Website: lowes
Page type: customer-info-address
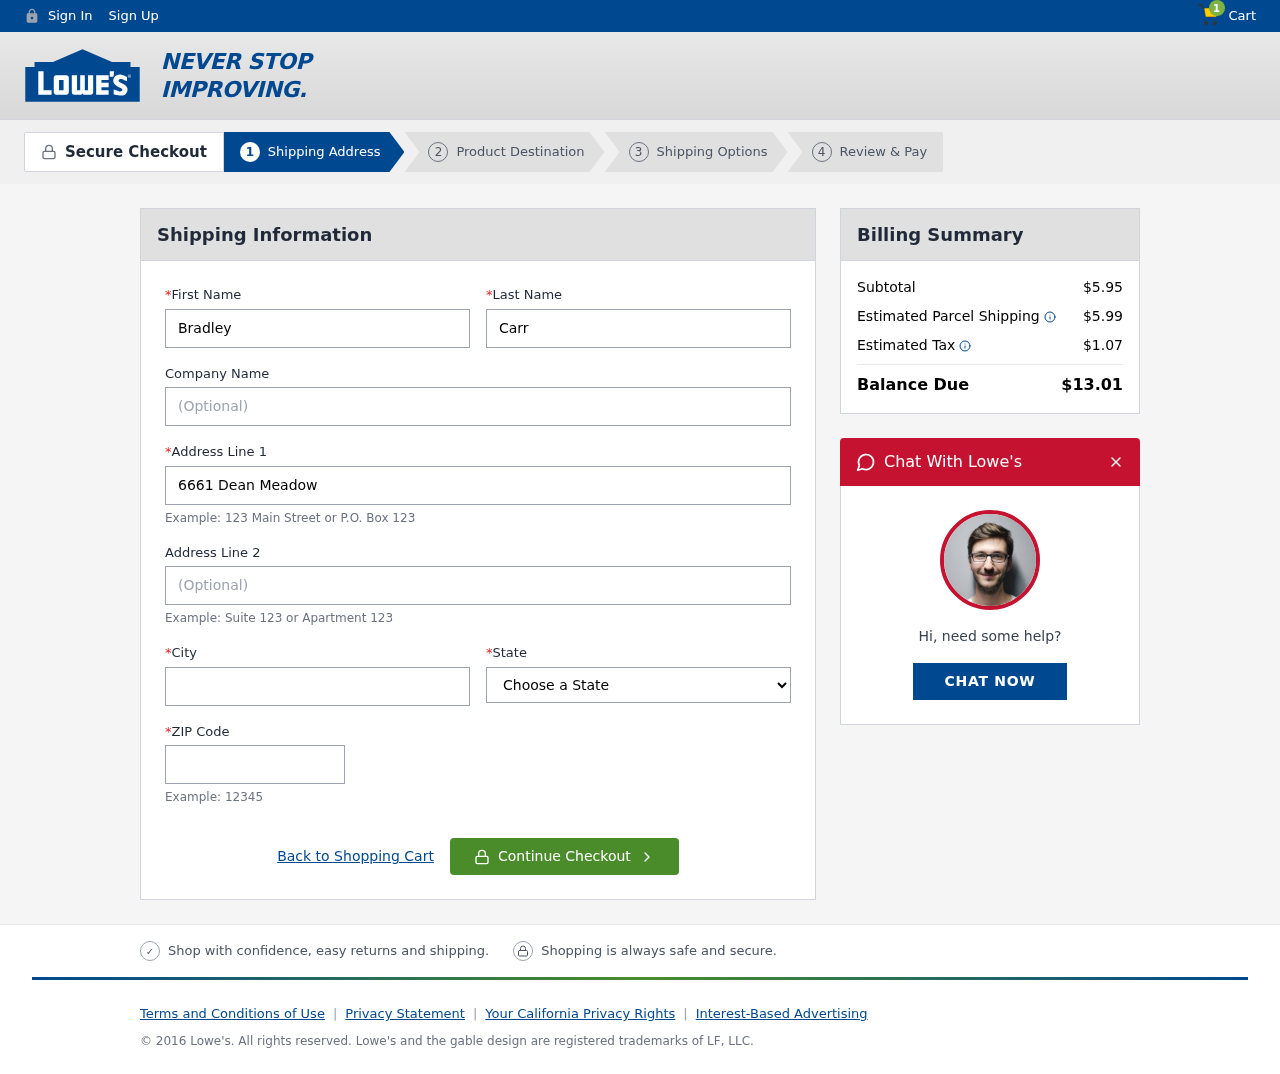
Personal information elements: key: PII_CITY
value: Port Robert
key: PII_FIRSTNAME
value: Bradley
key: PII_LASTNAME
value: Carr
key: PII_POSTCODE
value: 22248
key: PII_STATE
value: Virginia
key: PII_STREET
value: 6661 Dean Meadow
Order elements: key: ORDER_NUM_ITEMS
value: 1
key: ORDER_SUBTOTAL
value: $5.95
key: ORDER_SHIPPING_COST
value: $5.99
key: ORDER_TAX
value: $1.07
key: ORDER_TOTAL
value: $13.01